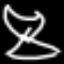
Label: hourglass